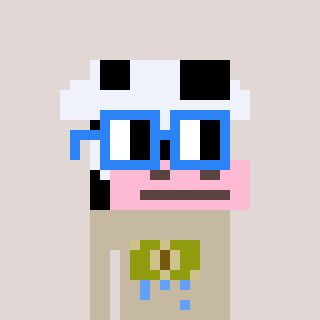
a pixel art character with square blue glasses, a cow-shaped head and a bege-colored body on a warm background